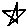
Label: star